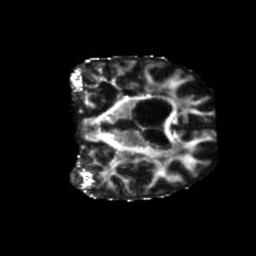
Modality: FA
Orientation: coronal
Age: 67
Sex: female
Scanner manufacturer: siemens
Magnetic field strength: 3 T
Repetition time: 5.25 s
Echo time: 0.08 s